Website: lowes
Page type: payment
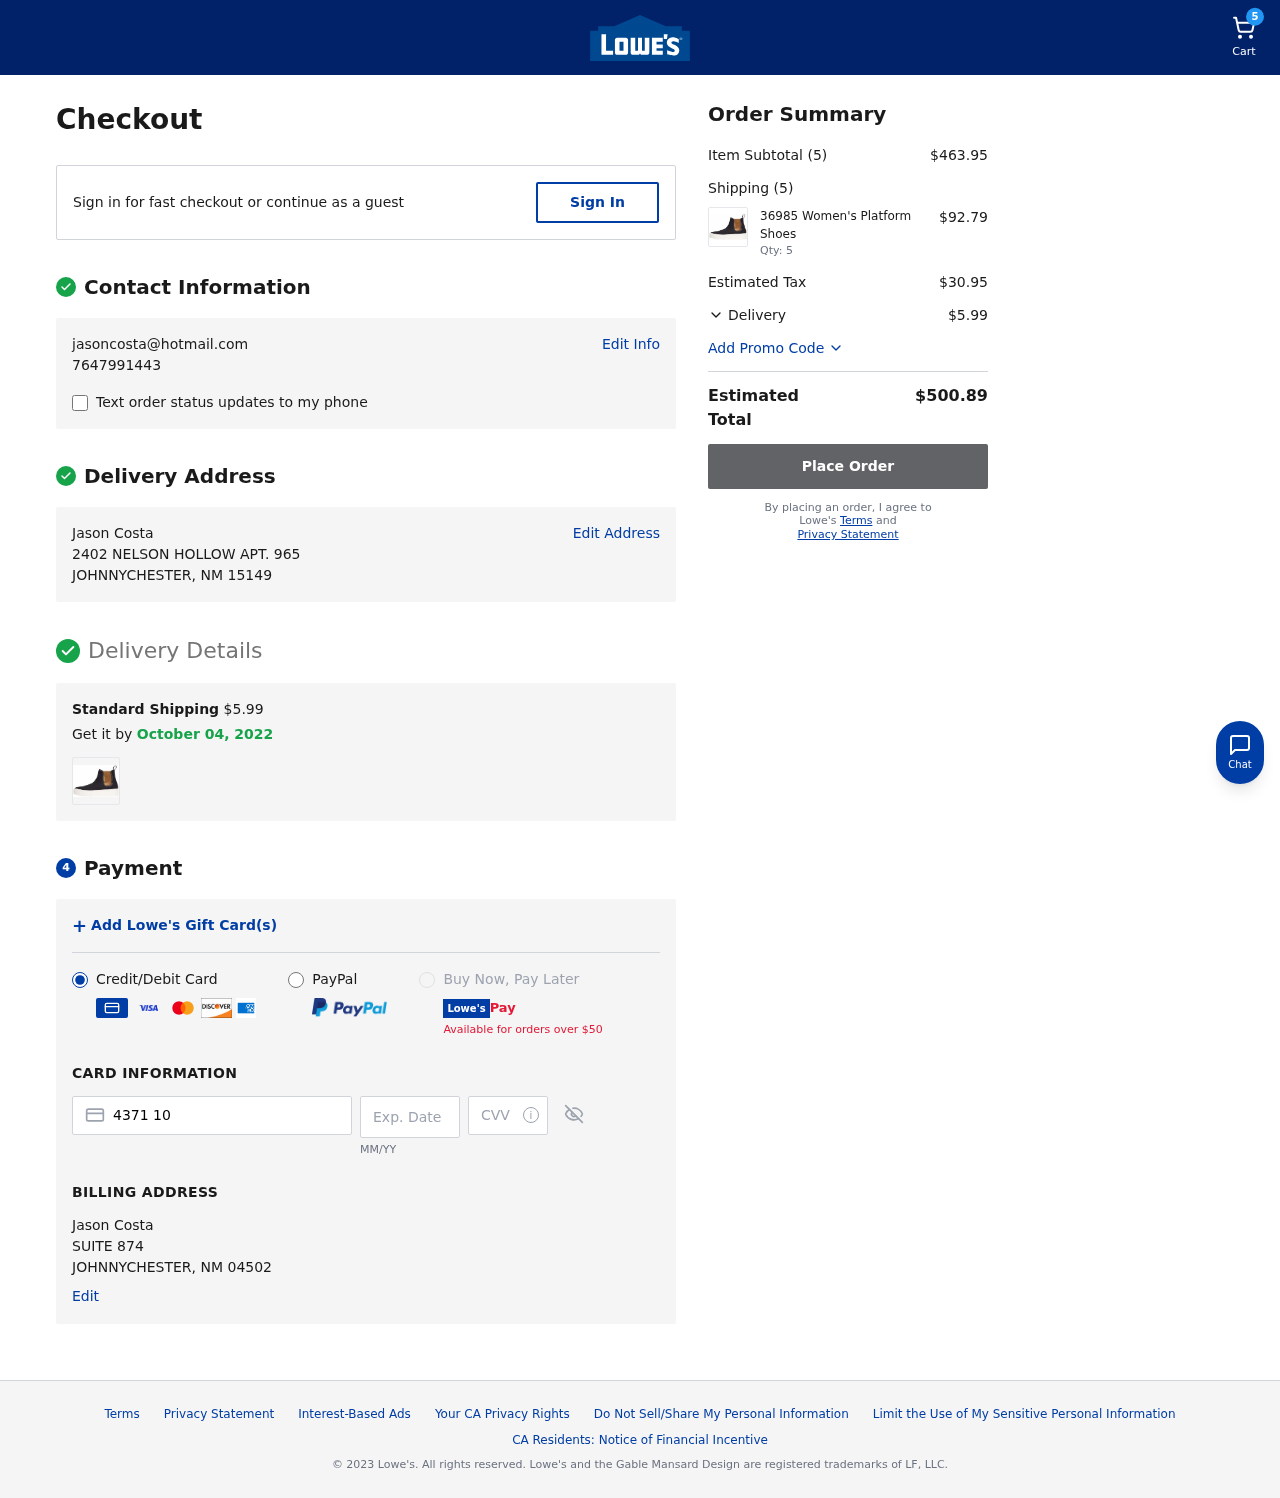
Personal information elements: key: PII_CARD_CVV
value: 996
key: PII_CARD_EXPIRY
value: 07/30
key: PII_CARD_NUMBER
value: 4371 1071 4916 3079
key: PII_CITY_STATE_ZIP2
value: JOHNNYCHESTER, NM 04502
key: PII_EMAIL
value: jasoncosta@hotmail.com
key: PII_FULLNAME
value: Jason Costa
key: PII_FULLNAME2
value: Jason Costa
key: PII_PHONE
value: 7647991443
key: PII_STREET
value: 2402 NELSON HOLLOW APT. 965
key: PII_STREET2
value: SUITE 874
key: PII_CITY_STATE_ZIP
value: JOHNNYCHESTER, NM 15149
Product elements: key: PRODUCT1_NAME
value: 36985 Women's Platform Shoes
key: PRODUCT1_PRICE
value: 92.79
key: PRODUCT1_QUANTITY
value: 5
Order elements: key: ORDER_NUM_ITEMS
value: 5
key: ORDER_SHIPPING_COST
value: $5.99
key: ORDER_DELIVERY_DATE
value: October 04, 2022
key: ORDER_SUBTOTAL
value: $463.95
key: ORDER_NUM_ITEMS2
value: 5
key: ORDER_TAX
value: $30.95
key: ORDER_SHIPPING_COST2
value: $5.99
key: ORDER_TOTAL
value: $500.89